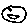
Label: smiley face